Question: When I click on a button it will keep selected what can I do to deselect the button after click? See the image bellow:

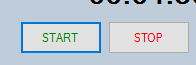
Answer: You need some other focusable control to move the focus to like your 'StopButton'.
you can set 'btnStop.Focus () ;'
You can also set the forms activecontrol property to null like
'''
this.ActiveControl = null;
'''
Or using Tab order after set up order :
'''
SendKeys.Send("{TAB}");
'''